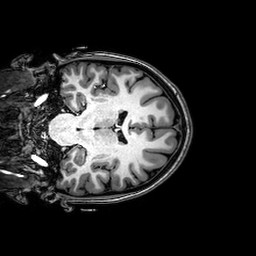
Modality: T1w
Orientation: coronal
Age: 20
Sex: female
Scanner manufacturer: philips
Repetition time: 0.008202 s
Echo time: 0.00373 s